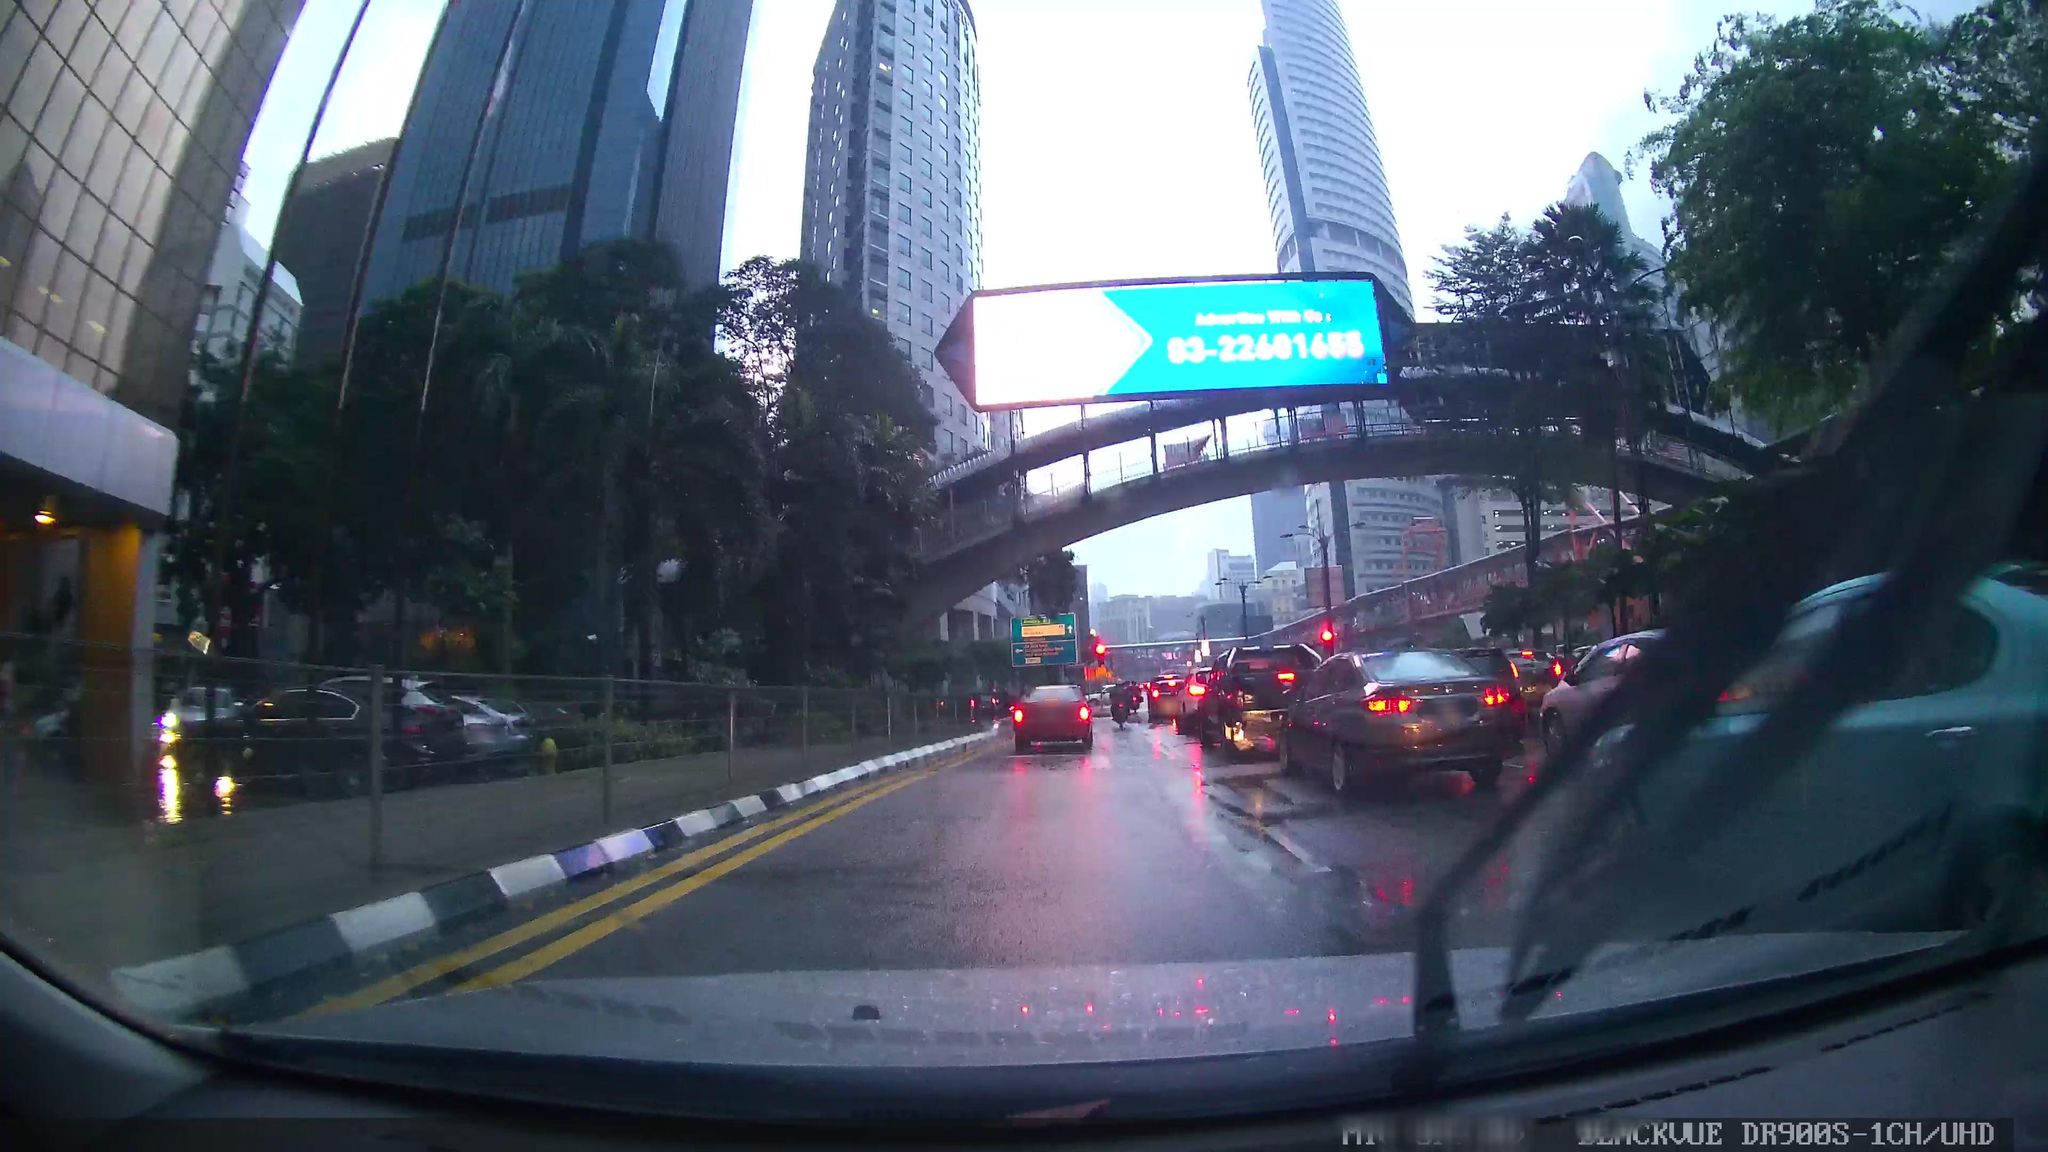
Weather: rainy
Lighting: day
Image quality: good
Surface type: driving surface
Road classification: track, steps, footway
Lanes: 1
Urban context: urban centre
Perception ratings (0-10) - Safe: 5.62, Lively: 8.94, Beautiful: 2.24, Boring: 1.87, Depressing: 1.78, Wealthy: 6.53